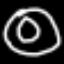
Label: donut